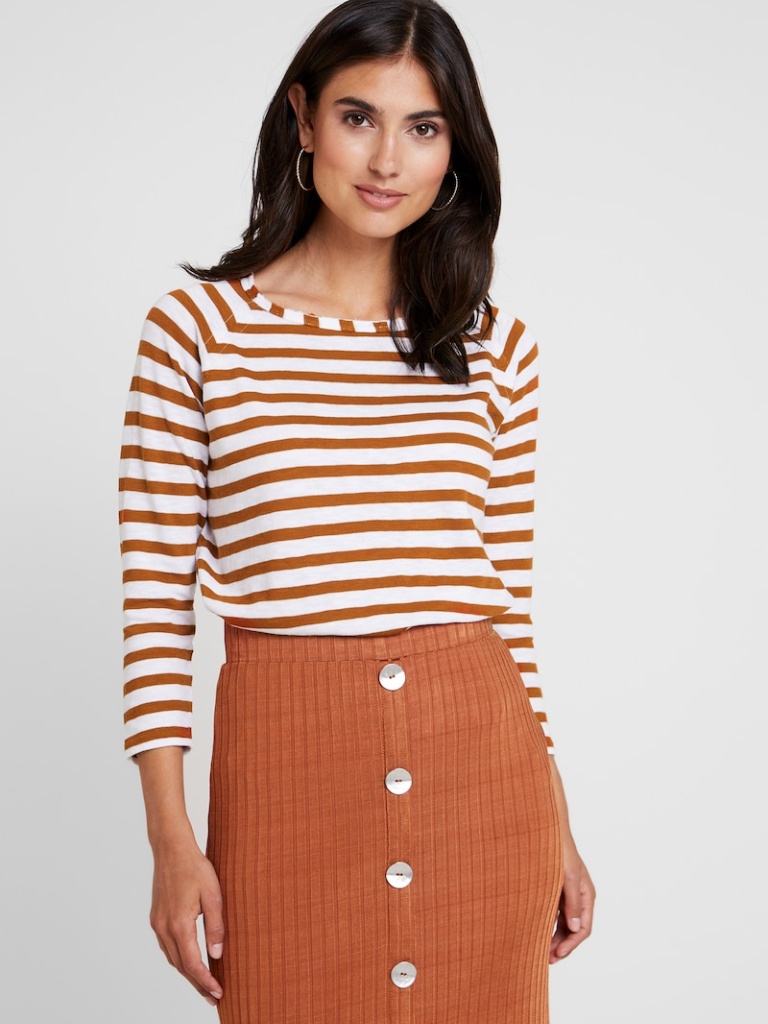
cotton relaxed a long-sleeved with the sleeves down hip length Fully Tucked in crew top